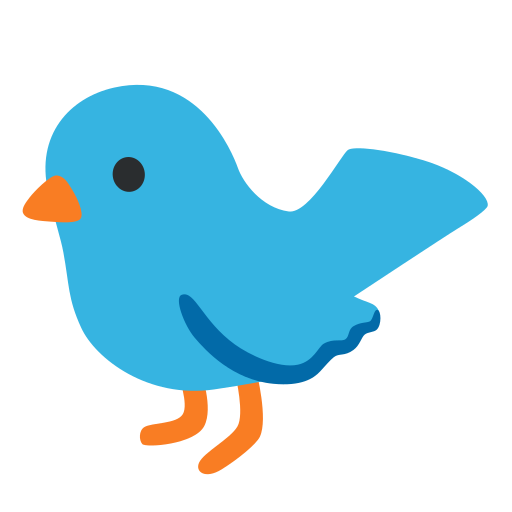
Emoji: 🐦